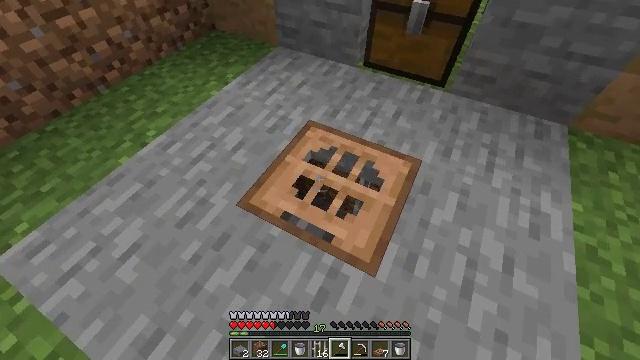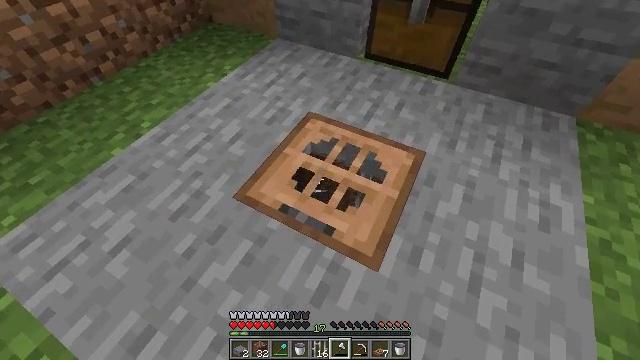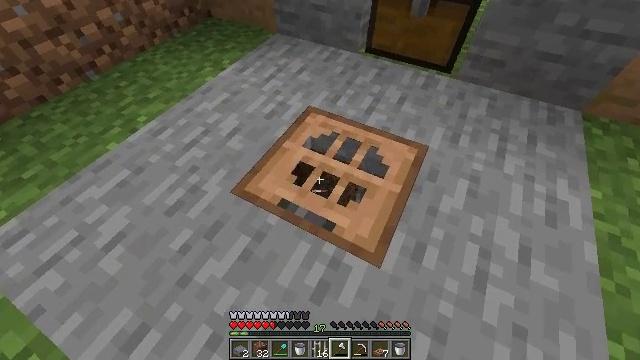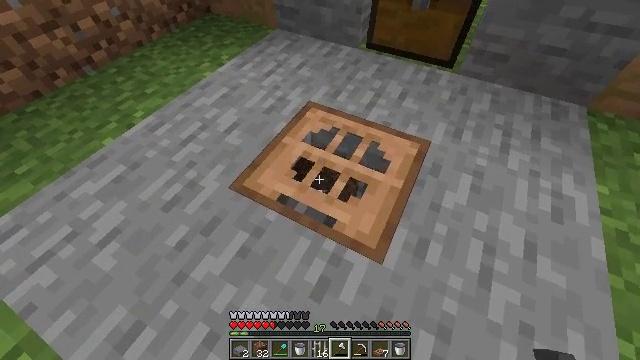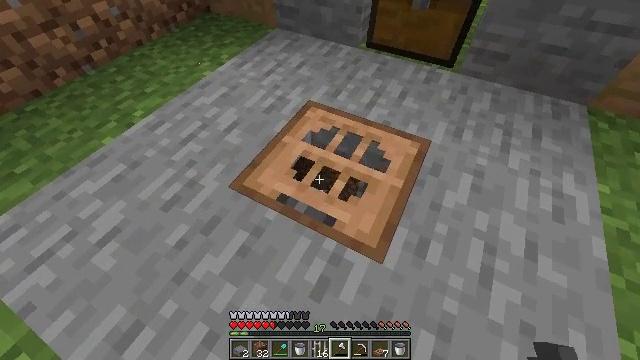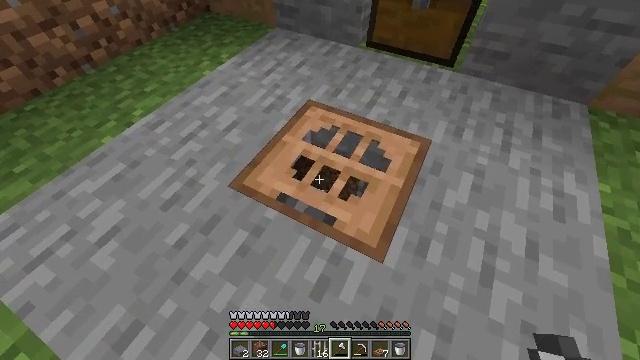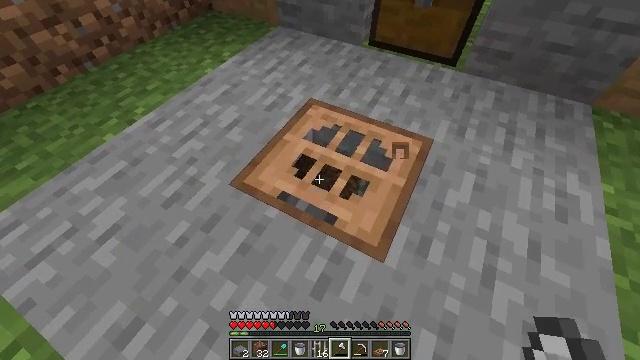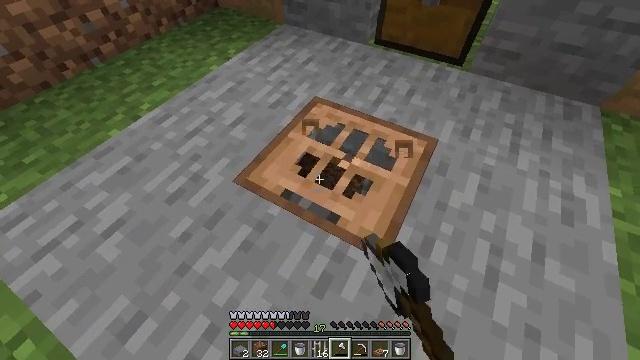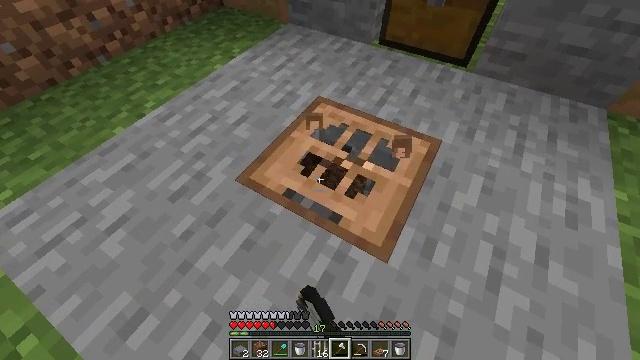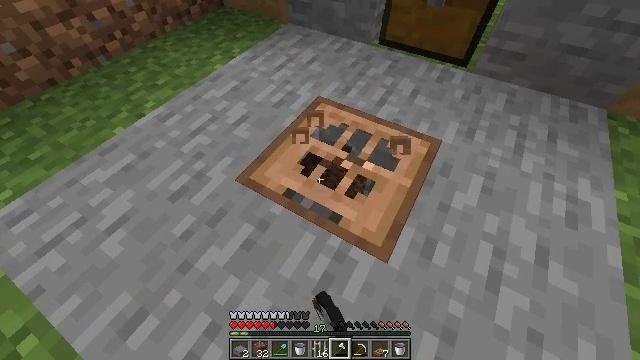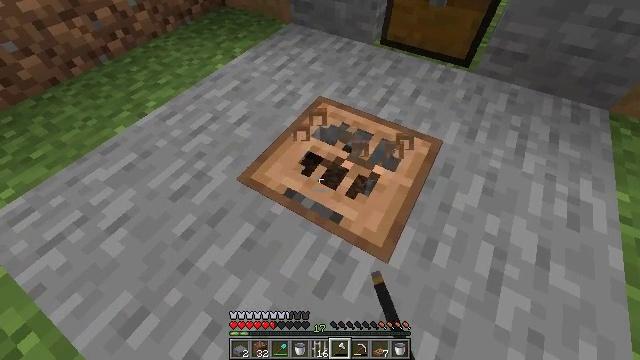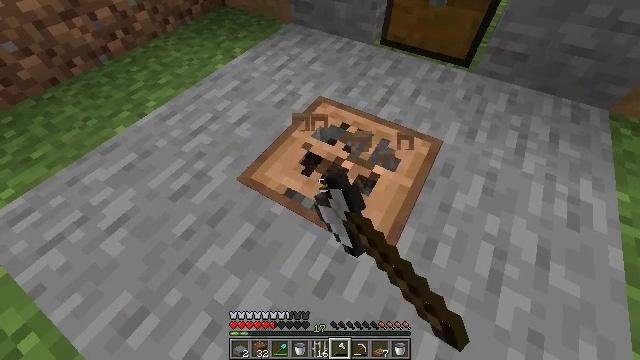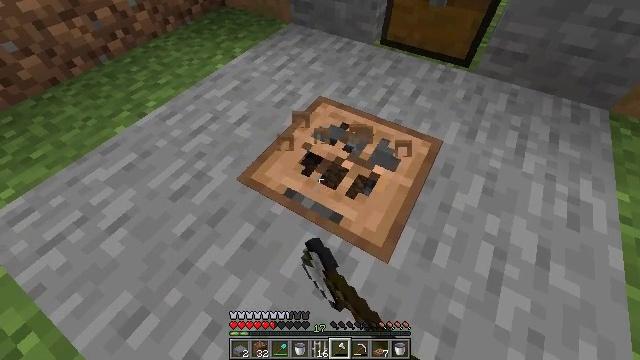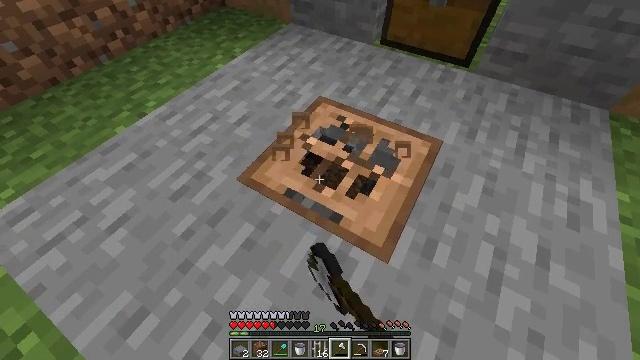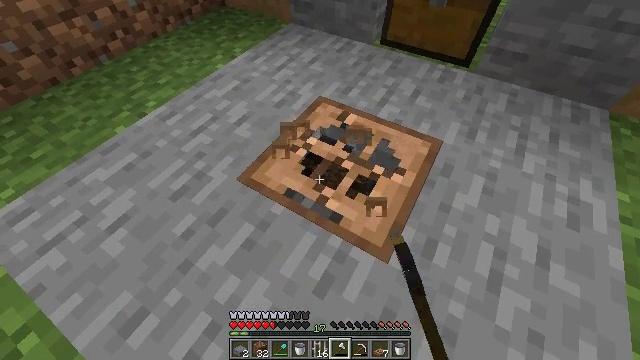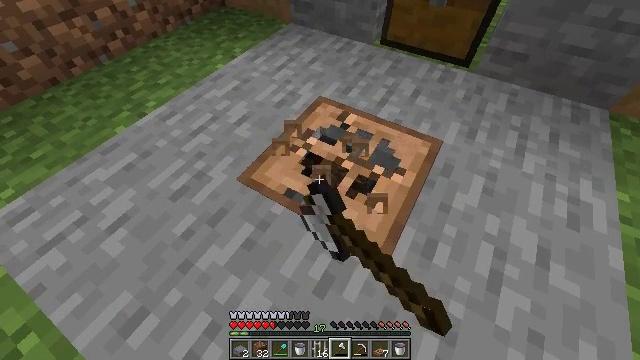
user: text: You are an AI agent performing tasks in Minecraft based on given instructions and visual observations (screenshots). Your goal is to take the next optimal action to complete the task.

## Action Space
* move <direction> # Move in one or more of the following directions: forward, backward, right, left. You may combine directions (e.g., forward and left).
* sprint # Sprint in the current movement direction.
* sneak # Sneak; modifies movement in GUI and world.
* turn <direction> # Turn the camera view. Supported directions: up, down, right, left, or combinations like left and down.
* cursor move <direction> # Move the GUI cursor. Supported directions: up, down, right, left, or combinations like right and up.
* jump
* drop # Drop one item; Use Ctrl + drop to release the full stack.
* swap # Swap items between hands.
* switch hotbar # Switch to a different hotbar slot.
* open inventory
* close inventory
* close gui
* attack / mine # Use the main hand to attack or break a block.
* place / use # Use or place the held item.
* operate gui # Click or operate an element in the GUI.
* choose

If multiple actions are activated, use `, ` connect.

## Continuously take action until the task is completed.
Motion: motion action
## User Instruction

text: Mine the jungle trapdoor.
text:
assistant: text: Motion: sneak
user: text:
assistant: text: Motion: sneak
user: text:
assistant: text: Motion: sneak
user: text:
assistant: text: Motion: sneak
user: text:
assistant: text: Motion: sneak
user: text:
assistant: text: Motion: sneak, attack / mine
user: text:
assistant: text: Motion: sneak, turn left, attack / mine
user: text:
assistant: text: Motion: sneak, attack / mine
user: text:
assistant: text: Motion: sneak, attack / mine
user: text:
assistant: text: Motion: sneak, attack / mine
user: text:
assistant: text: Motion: sneak, attack / mine
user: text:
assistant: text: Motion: sneak, attack / mine
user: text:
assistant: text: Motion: sneak, attack / mine
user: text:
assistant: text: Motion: sneak, attack / mine
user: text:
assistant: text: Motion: sneak, attack / mine
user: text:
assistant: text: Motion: sneak, attack / mine
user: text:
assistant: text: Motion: sneak, attack / mine
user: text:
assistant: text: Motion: sneak, attack / mine
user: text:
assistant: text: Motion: sneak, attack / mine
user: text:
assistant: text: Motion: sneak, attack / mine
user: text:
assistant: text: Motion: move forward, sneak, attack / mine
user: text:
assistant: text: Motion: move forward, sneak, attack / mine
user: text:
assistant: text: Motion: move forward, sneak, attack / mine
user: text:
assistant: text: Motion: move forward, sneak, attack / mine
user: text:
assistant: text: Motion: sneak, attack / mine